Here is the envelope spectrum of one vibration snapshot from a rolling-element bearing, with each characteristic fault-frequency family marked on the frequency axis. Determine the bearing's health state. Answer with exactly one of: normal, inner_race, outer_race, ball.
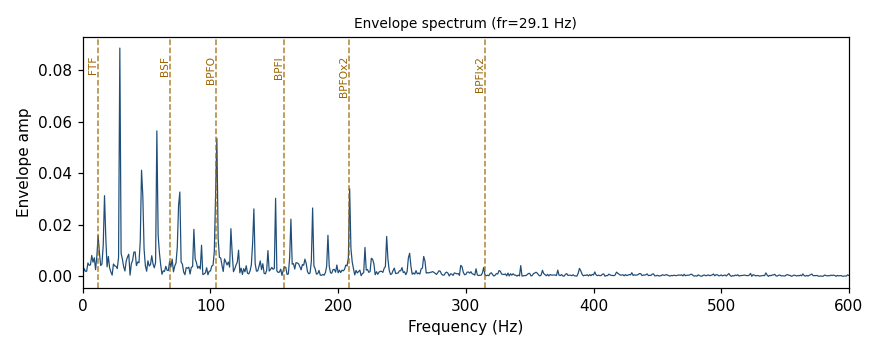
Answer: outer_race